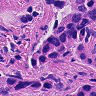
Metastatic tissue present: yes